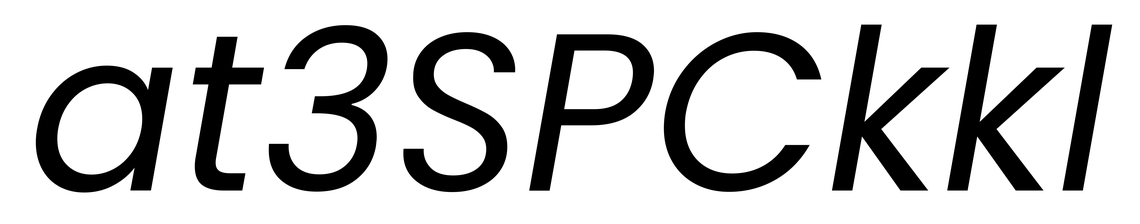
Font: Poppins-Italic